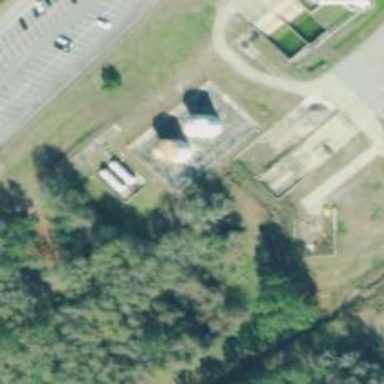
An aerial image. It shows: Storage tank that is man-made.